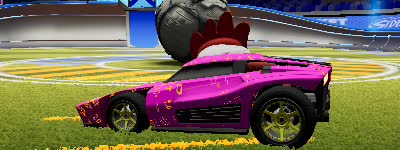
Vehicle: breakout